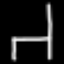
Label: chair